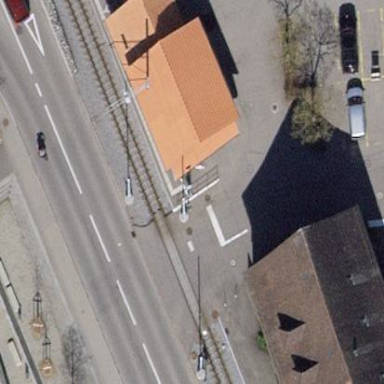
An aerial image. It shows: Train station building.